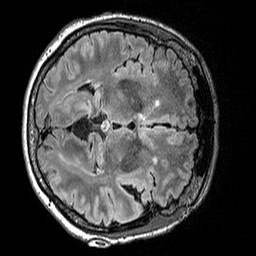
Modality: FLAIR
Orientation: axial
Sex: female
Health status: ill
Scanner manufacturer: siemens
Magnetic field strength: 3 T
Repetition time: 5 s
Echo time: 0.388 s